Interaction volume radius: 10 \u00c5
Interaction volume height: 10 \u00c5
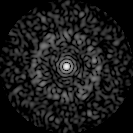
Disorder parameter: 0.8291